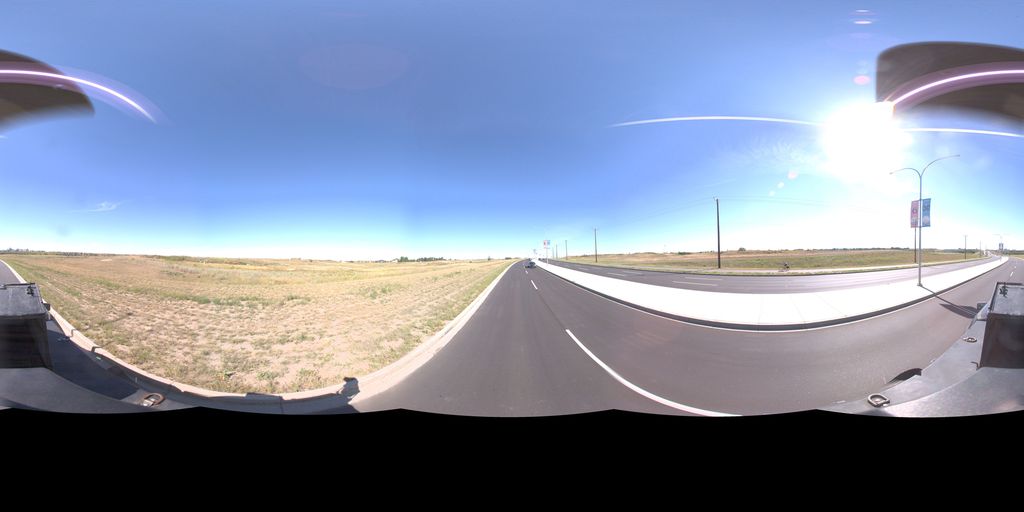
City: saskatoon